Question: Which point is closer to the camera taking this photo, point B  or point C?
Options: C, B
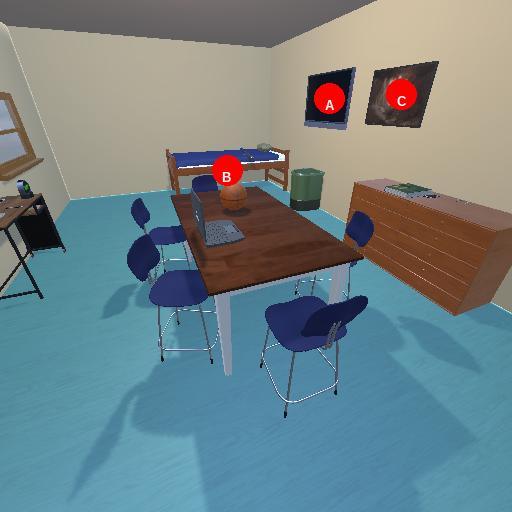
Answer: C